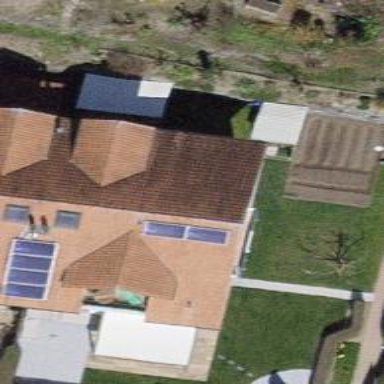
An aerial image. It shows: Solar power generator using photovoltaic panels.